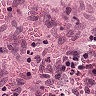
Metastatic tissue present: no